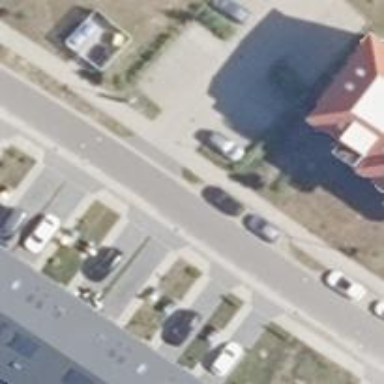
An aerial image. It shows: Residential road with asphalt surface. It has sidewalks on both sides and opposite cycleway.